Question: The assembly reference to is selected in the Reference Manager.
## The Setup
I get an error when trying to run an out-of-the-box ASP.NET MVC 3 Web Application. I made no modifications.
I simply chose and left all the default settings intact.
Under , I chose for the template, for the view engine, and checked .
I then immediately chose which fails and produces this error and five other warnings (shown in the screenshot).
## The Error
> Error 1 The type or namespace name 'Infrastructure' does not exist in the namespace 'System.Data.Entity' (are you missing an assembly reference?)C:\Users\johndoe\Documents\Visual Studio 2012\Projects\MvcApplication1\MvcApplication1\Global.asax.cs
## Yes, I know...
...<URL> -- but the answers on those posts do not provide adequate information to solve my problem.
, with step-by-step instructions, as I am new to Visual Studio and its MVC app development framework.
## The Question
This is a fresh install. Is there an update that could have caused this issue or could fix this issue?
## The Screenshot

## System Information
Microsoft Visual Studio Ultimate 2012
Version 11.0.61030.00 Update 4
Microsoft .NET Framework
Version 4.5.50709
- - - - - - - - - - - - - - -
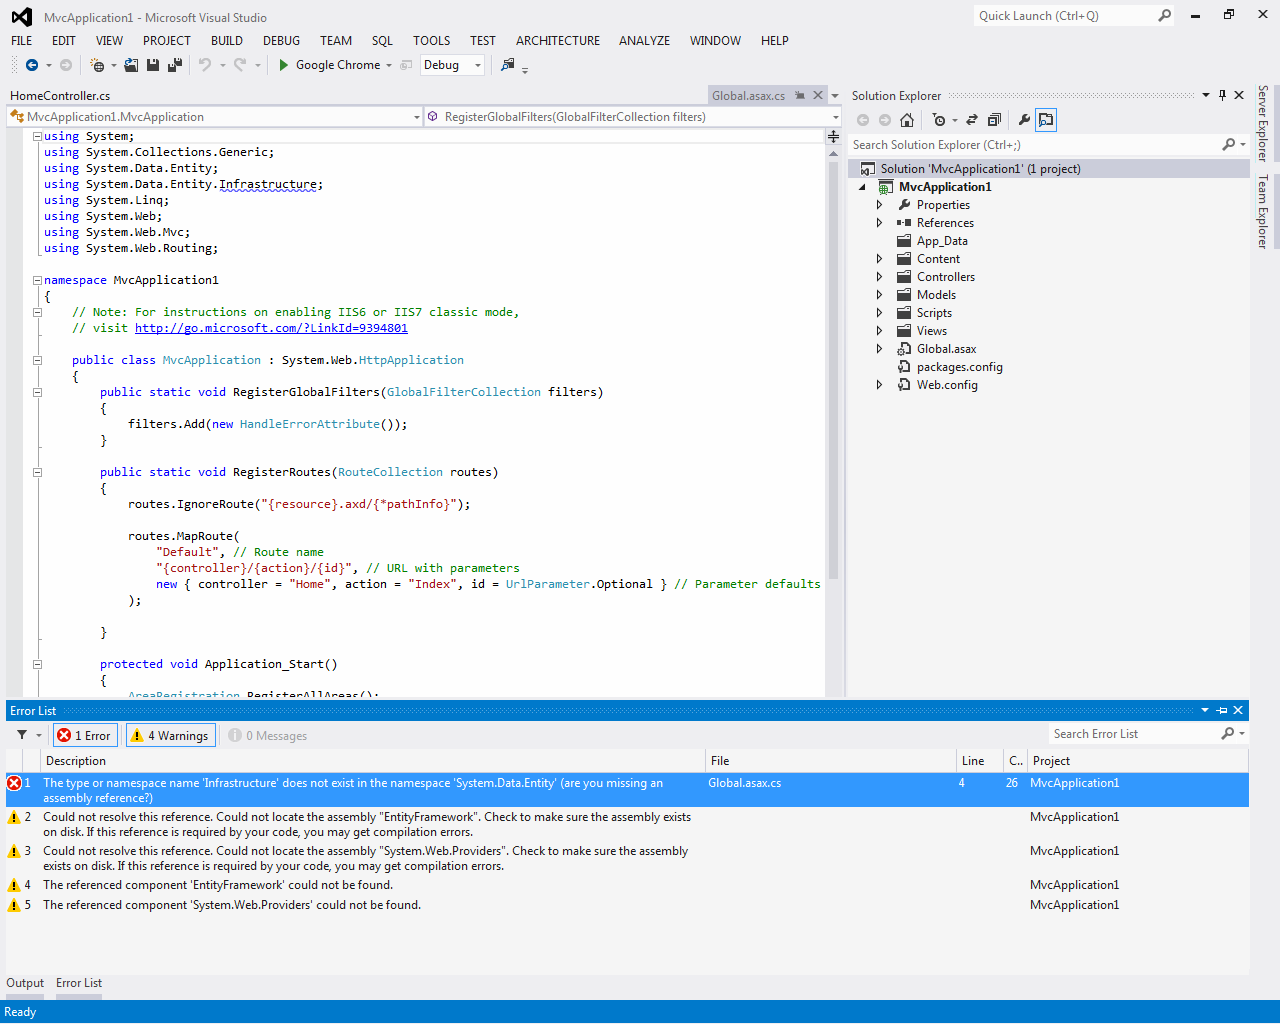
Answer: On the ribbon, select the dropdown that says "Debug" and select Configuration Manager. From there, select the dropdown under "Platform", click New, and now under New platform select x86. Hit ok and close the configuration manager. Try building your project.
System.data.entity is a 32-bit assembly so you may have to build your project as x86. If this doesn't work, you can follow the same steps above and select x64 and try again.
AFAIK you shouldn't have to do this, I followed your steps excatly and had no issues building under Any CPU.
You can also try installing entityframework. Right click on references, manage nuget packages, click online and you should see EntityFramework come up in the center column.